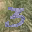
Label: 3